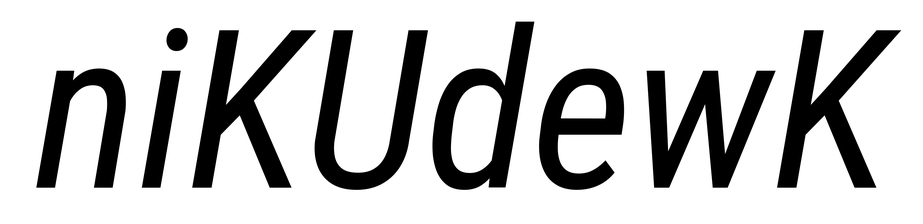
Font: Roboto-Italic_Condensed_Italic